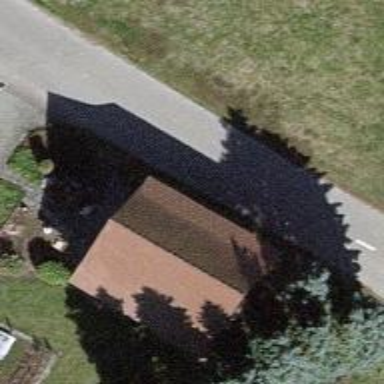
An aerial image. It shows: Shed.